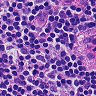
Metastatic tissue present: no